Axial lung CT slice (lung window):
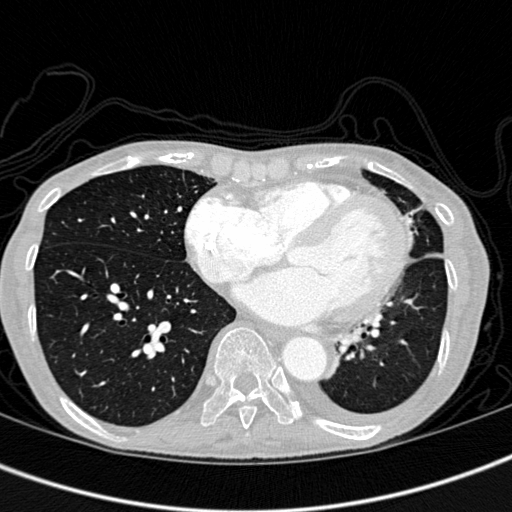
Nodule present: no